Interaction volume radius: 10 \u00c5
Interaction volume height: 10 \u00c5
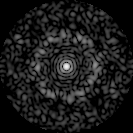
Disorder parameter: 0.8218